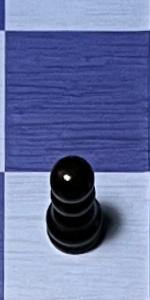
Label: Pawn_Black